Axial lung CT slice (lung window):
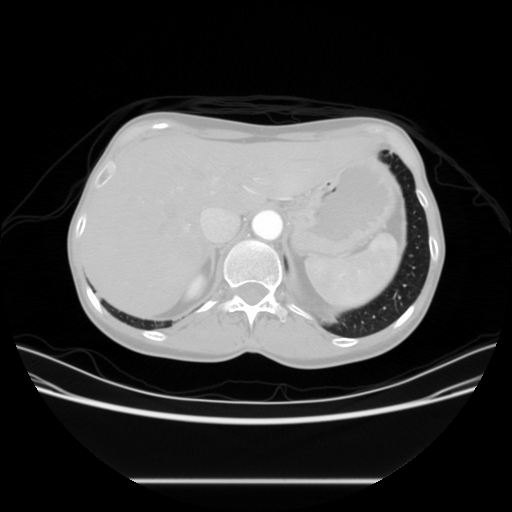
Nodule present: yes
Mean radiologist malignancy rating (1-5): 2